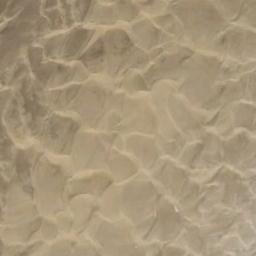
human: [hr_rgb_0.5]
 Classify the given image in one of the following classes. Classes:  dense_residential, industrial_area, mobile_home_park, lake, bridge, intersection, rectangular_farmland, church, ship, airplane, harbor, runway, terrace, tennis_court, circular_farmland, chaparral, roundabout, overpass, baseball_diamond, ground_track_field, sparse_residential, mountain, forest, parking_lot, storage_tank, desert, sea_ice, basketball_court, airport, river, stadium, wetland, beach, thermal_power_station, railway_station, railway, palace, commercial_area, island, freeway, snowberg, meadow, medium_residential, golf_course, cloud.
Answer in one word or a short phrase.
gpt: desert